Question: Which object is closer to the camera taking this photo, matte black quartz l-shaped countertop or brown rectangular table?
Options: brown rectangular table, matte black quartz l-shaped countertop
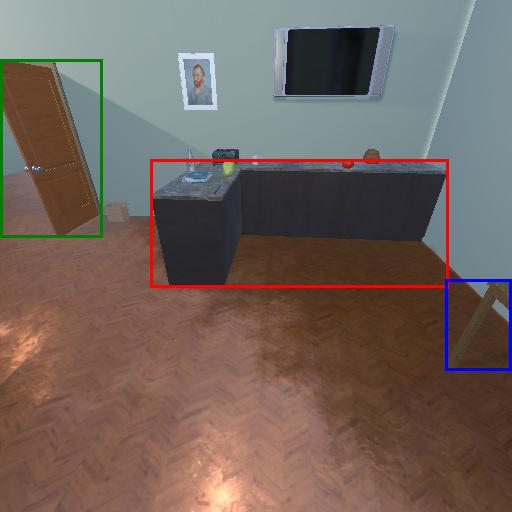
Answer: brown rectangular table